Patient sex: M
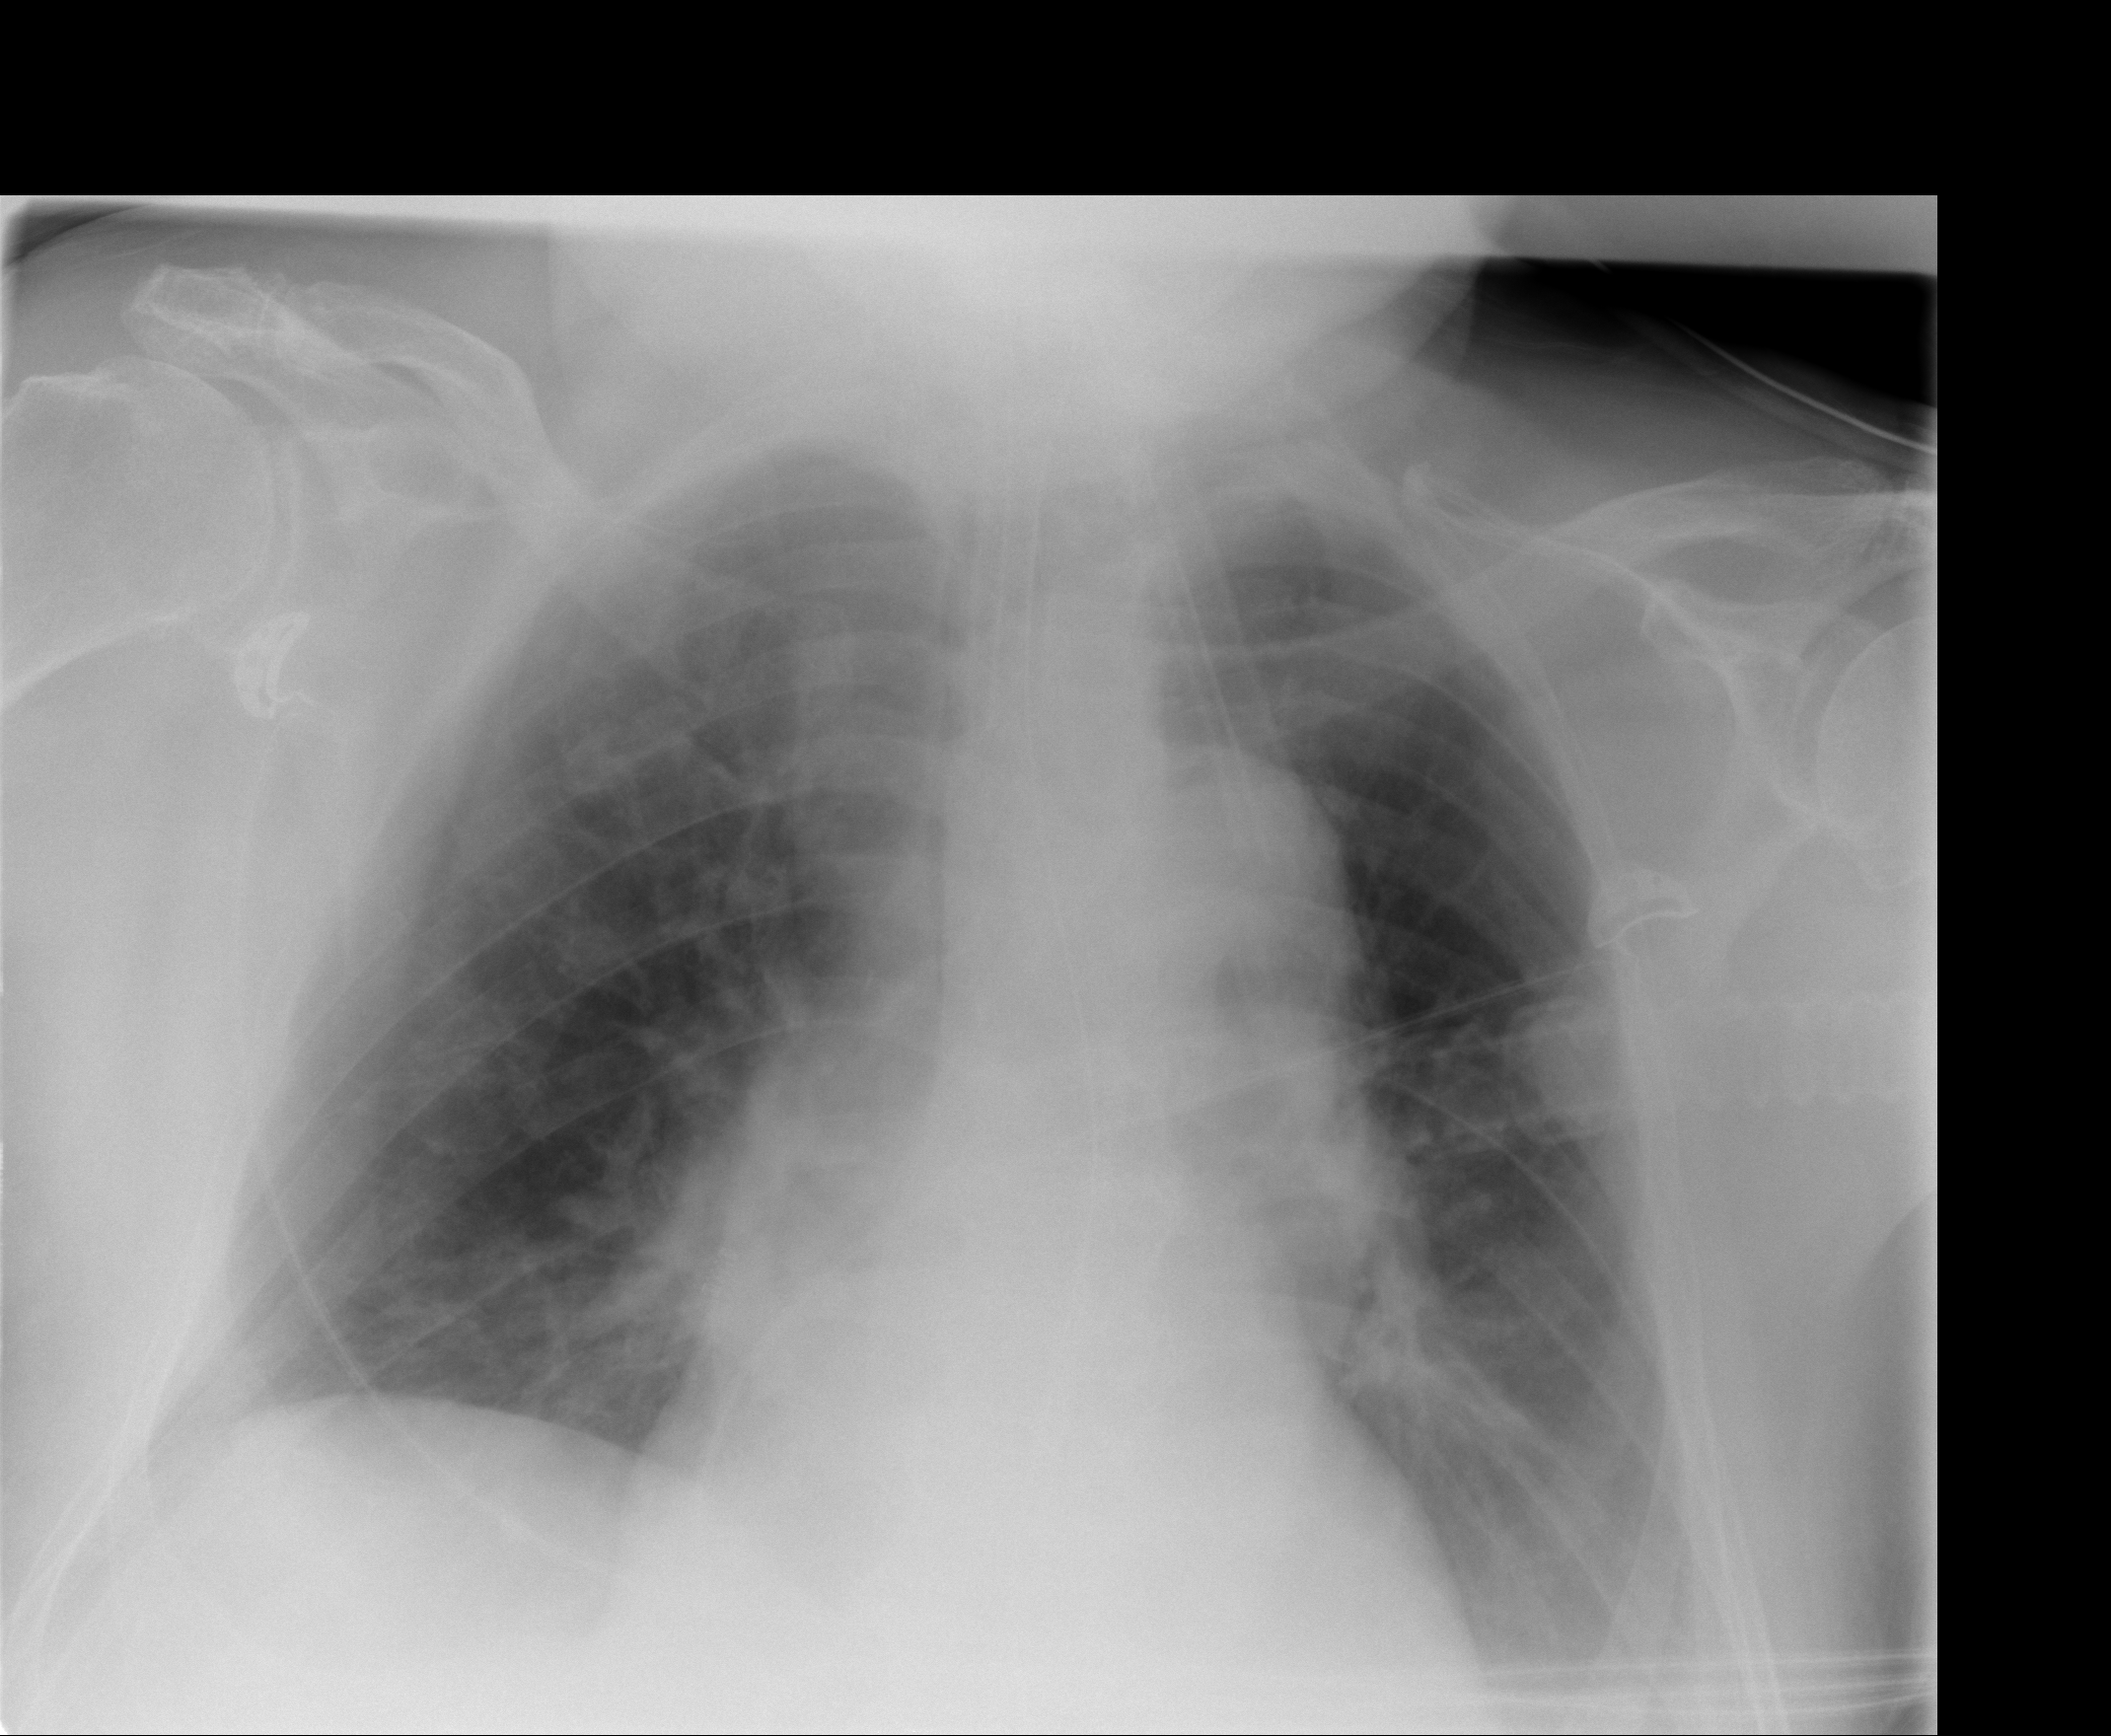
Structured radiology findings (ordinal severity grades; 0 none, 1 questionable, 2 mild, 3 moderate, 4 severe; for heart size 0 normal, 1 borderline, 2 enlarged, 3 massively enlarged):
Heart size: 0
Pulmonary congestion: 0
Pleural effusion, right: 0
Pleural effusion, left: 1
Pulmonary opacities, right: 0
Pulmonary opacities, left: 0
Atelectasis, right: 0
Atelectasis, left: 0